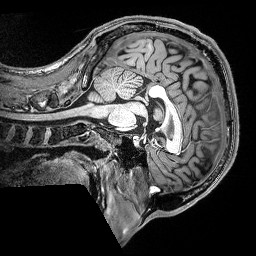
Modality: T1w
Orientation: sagittal
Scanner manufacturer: siemens
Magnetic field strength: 3 T
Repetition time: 2.5 s
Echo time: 0.00343 s